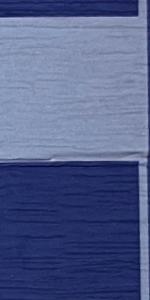
Label: Empty